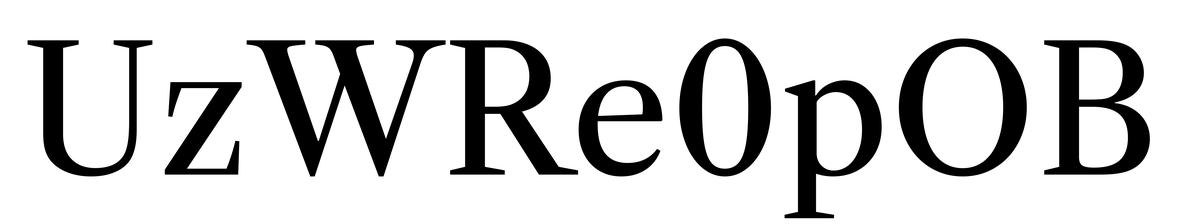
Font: LibreCaslonText_Regular